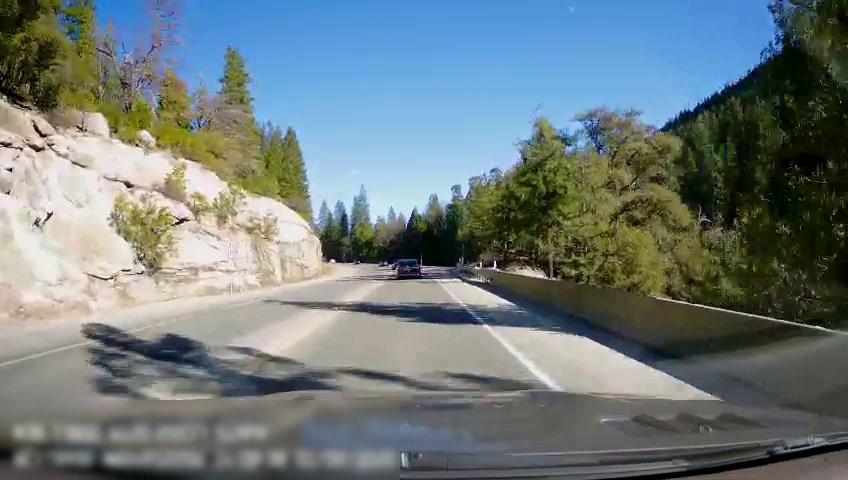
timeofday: Day
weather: Sunny
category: Drivable Space
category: Vehicles | Car
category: Lanes | Opposite Lane
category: Lanes | Current Lane